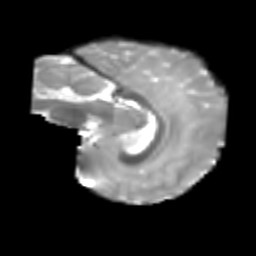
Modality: T2w
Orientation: sagittal
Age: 5
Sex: female
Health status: healthy